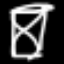
Label: hourglass